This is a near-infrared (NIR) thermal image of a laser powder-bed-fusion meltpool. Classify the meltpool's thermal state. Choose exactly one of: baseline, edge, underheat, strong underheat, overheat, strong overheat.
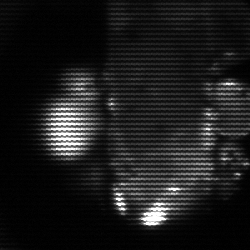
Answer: strong underheat